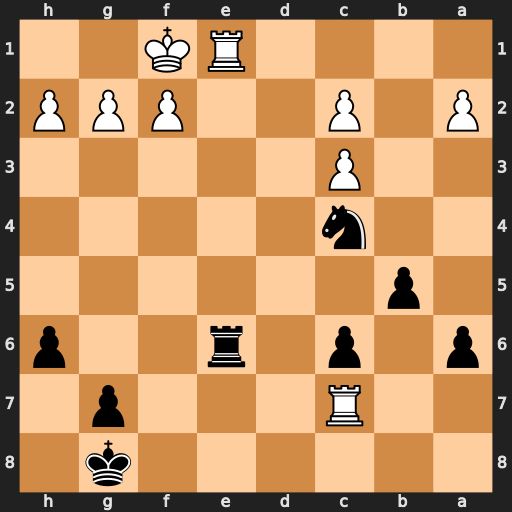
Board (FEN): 6k1/2R3p1/p1p1r2p/1p6/2n5/2P5/P1P2PPP/4RK2
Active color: b
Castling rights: -
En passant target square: -
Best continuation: Nd2+ Kg1 Rxe1#